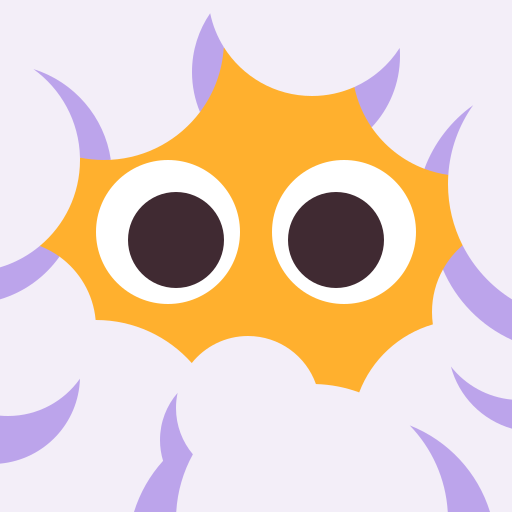
face in clouds flat